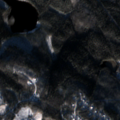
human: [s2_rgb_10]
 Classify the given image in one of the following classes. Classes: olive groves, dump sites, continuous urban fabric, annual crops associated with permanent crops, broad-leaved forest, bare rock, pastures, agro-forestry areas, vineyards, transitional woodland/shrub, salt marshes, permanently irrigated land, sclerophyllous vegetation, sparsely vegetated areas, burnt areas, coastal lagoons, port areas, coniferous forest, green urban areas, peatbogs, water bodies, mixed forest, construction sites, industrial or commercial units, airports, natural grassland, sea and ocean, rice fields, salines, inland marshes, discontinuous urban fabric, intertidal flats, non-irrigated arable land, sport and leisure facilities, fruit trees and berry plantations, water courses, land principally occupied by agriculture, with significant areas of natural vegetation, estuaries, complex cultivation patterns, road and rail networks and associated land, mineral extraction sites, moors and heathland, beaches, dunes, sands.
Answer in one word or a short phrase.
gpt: discontinuous urban fabric, broad-leaved forest, coniferous forest, mixed forest, transitional woodland/shrub, water bodies